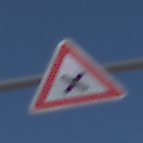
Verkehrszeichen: KreuzungOderEinmuendung
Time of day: MorningAfternoon
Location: Outdoor (Suburban)
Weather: PartlyCloudy
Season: NotSpecified
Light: Natural